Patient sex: M
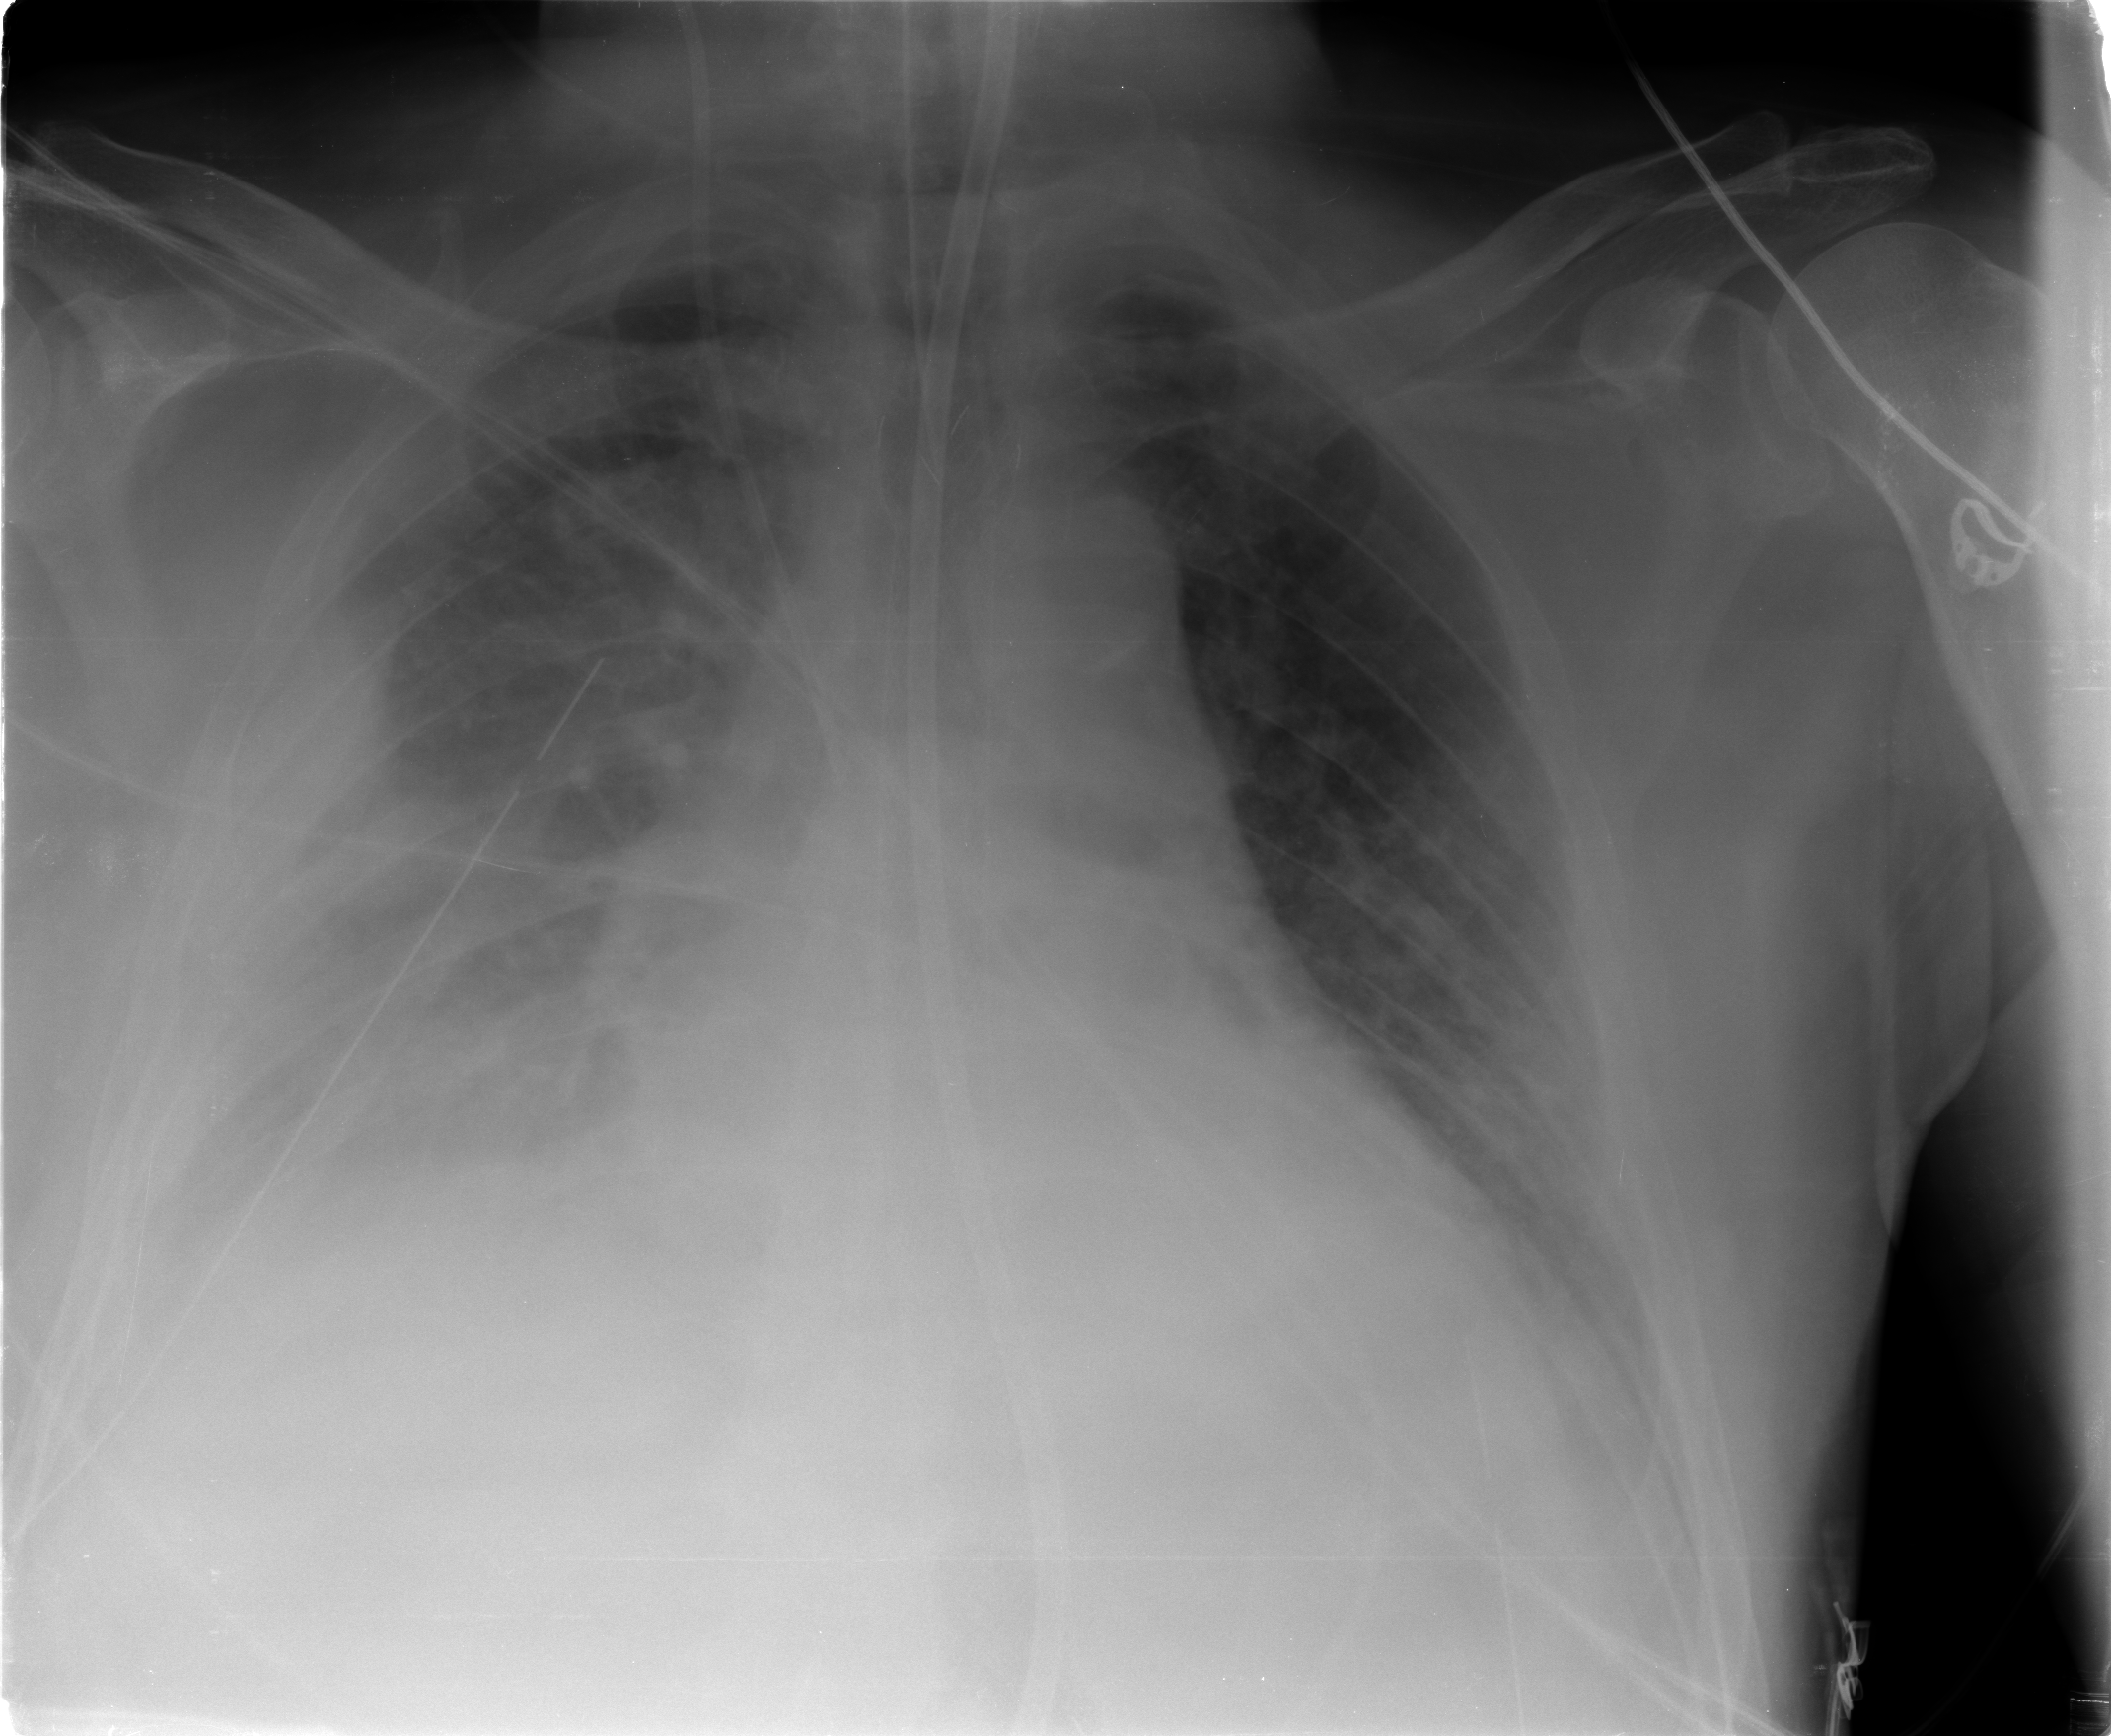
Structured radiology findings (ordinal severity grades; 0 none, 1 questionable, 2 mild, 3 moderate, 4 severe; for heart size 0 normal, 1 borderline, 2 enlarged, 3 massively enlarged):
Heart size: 0
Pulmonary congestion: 1
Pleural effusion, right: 3
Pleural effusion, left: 2
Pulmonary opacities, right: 3
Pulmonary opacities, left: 2
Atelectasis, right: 3
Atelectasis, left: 2